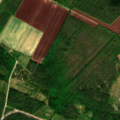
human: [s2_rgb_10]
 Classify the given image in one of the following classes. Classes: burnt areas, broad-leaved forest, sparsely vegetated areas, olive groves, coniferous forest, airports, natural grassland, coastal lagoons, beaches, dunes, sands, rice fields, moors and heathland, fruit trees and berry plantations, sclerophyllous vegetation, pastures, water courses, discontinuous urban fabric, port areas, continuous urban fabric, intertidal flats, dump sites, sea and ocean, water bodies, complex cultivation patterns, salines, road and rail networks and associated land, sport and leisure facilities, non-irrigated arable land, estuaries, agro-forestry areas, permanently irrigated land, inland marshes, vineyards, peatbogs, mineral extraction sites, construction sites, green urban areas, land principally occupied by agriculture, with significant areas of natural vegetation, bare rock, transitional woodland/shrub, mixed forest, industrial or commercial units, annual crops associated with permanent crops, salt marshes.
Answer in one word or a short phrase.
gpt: non-irrigated arable land, coniferous forest, mixed forest, transitional woodland/shrub